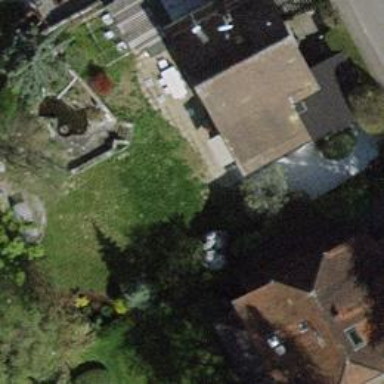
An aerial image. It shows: Garden enclosed by fence.